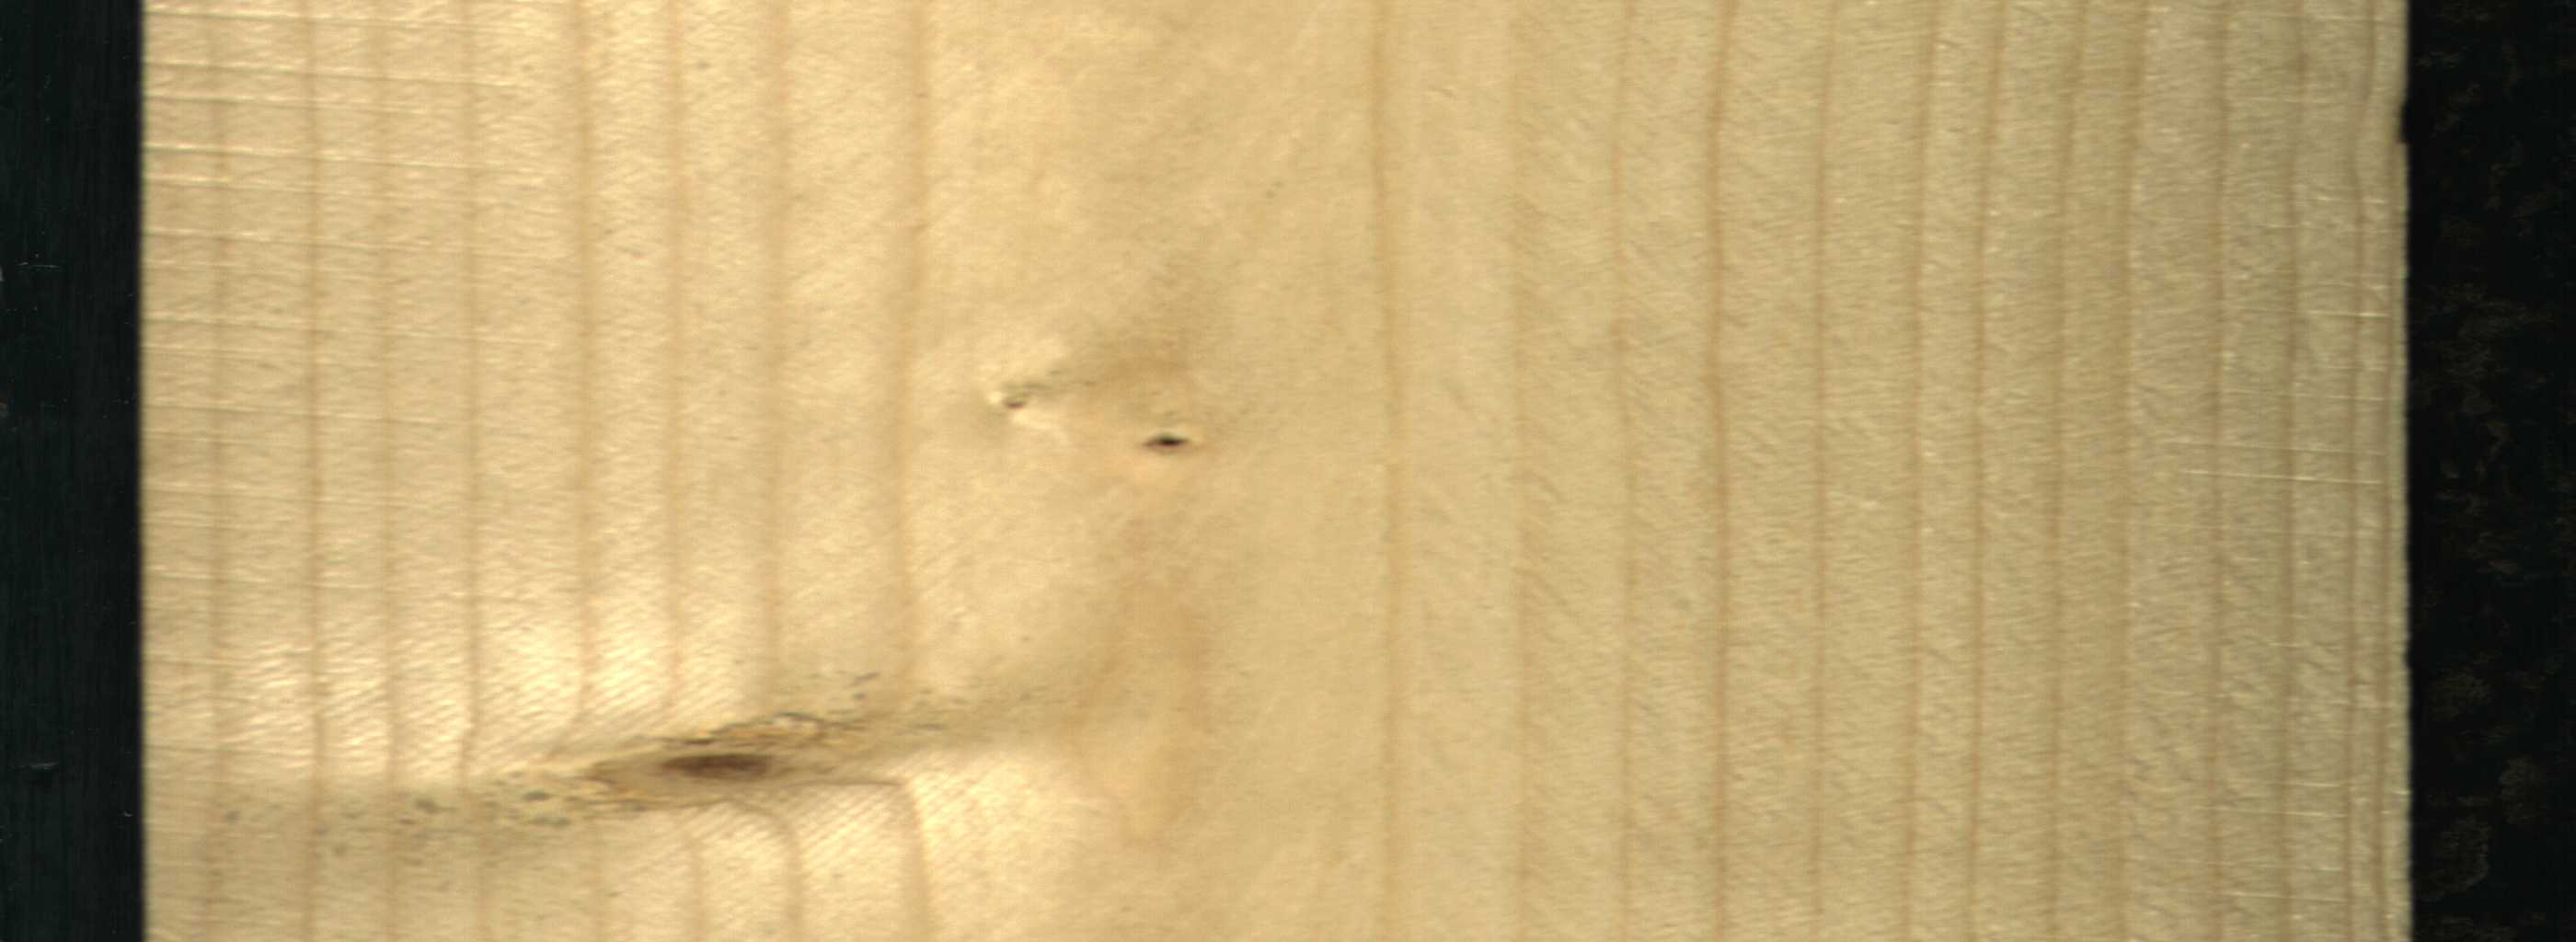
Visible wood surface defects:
Live_Knot
Live_Knot